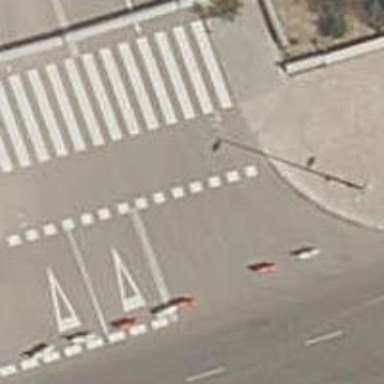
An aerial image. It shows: Uncontrolled crossing on the road.